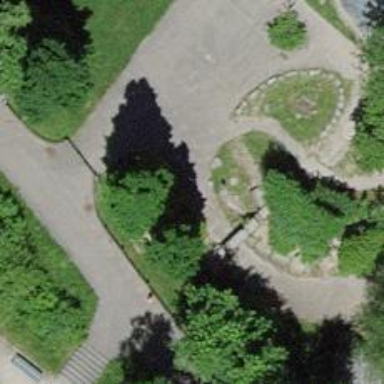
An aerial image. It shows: Fountain.